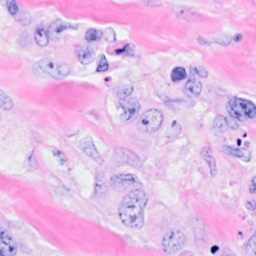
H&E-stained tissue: Breast